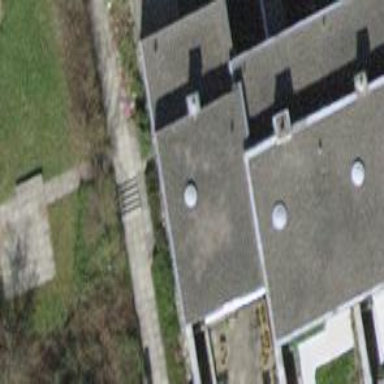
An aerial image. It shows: House with flat roof.